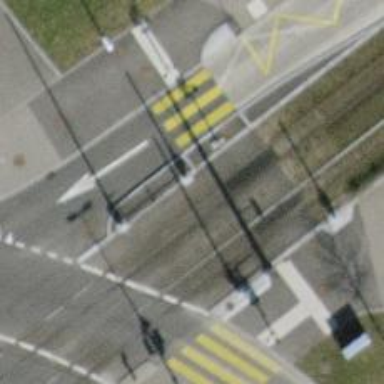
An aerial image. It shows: Railway crossing.